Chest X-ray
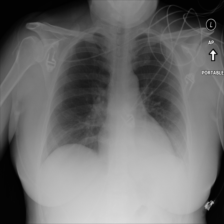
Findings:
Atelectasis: positive
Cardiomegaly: negative
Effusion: negative
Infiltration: negative
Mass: negative
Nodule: negative
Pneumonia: negative
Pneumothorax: negative
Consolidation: negative
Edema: negative
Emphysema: negative
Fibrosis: negative
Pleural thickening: negative
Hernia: negative